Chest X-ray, AP view. Patient: 55 years old, sex M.
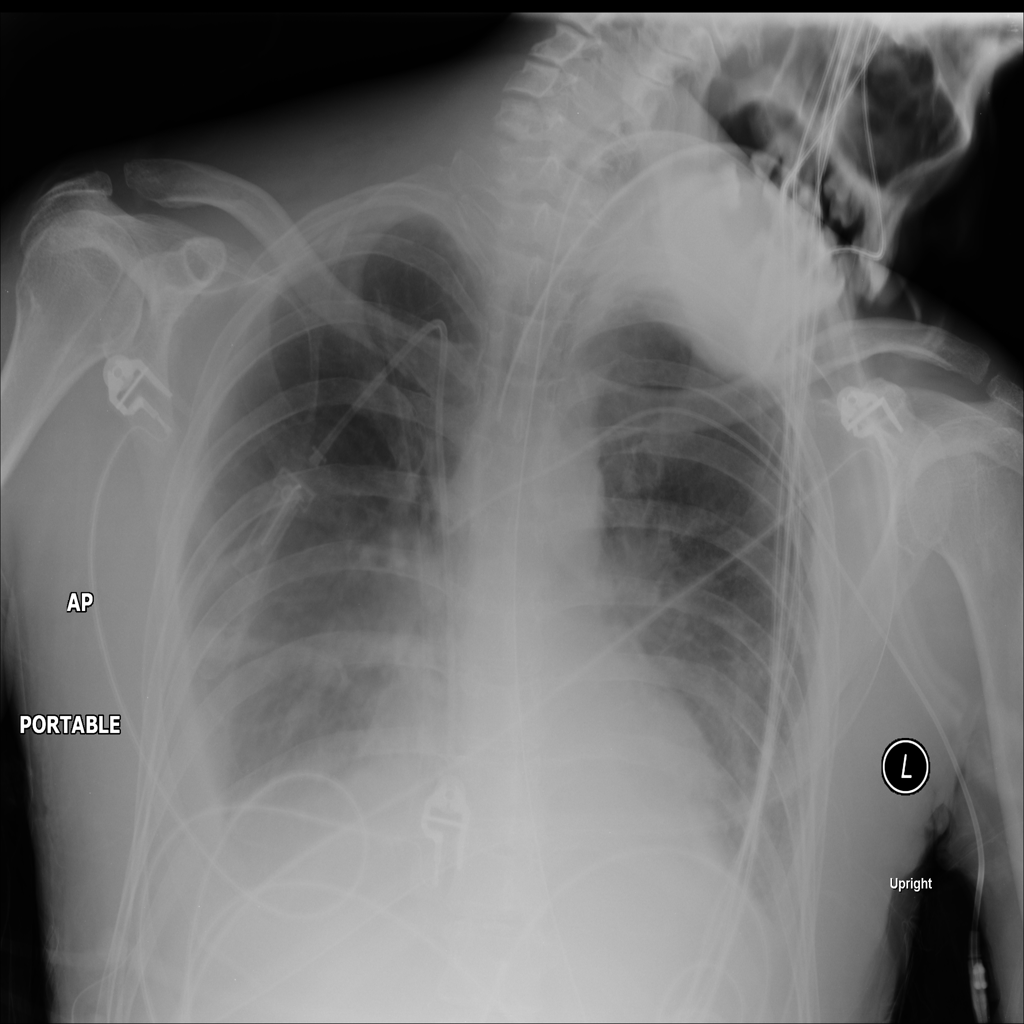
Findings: Effusion